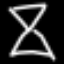
Label: hourglass